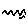
Label: zigzag